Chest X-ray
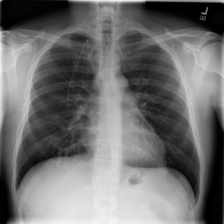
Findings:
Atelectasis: negative
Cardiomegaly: negative
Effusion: negative
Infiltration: positive
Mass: negative
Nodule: negative
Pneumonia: negative
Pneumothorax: negative
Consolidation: negative
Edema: negative
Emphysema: negative
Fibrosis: negative
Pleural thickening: negative
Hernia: negative